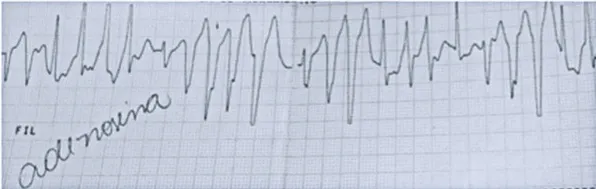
Torsades des pointes after adenosine infusion.
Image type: electrography (ekg)